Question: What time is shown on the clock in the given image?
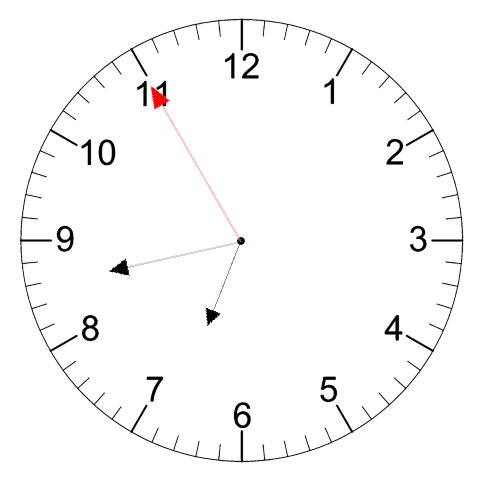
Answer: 06:42:55